Brain MRI, modality: hrT2
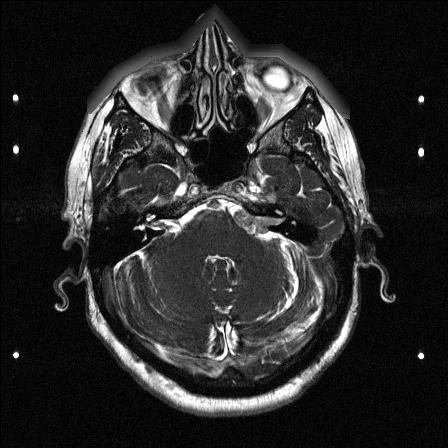